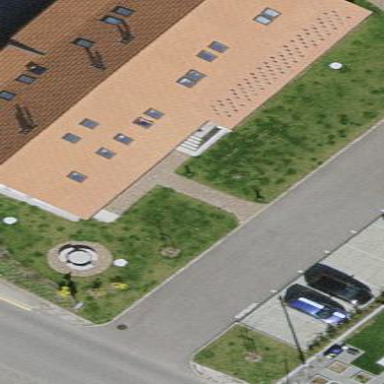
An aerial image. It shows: Kindergarten building.